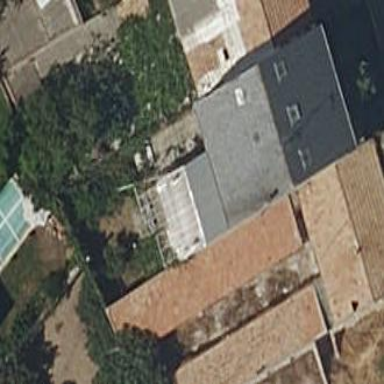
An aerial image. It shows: Simple and straightforward house.